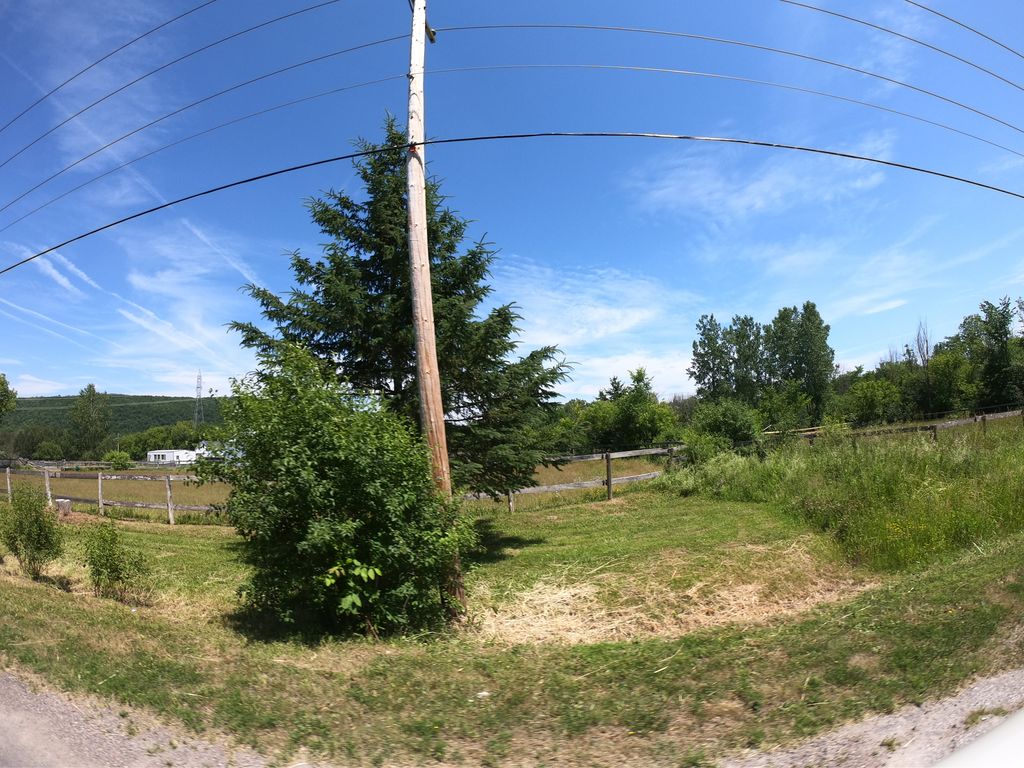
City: ottawa-gatineau